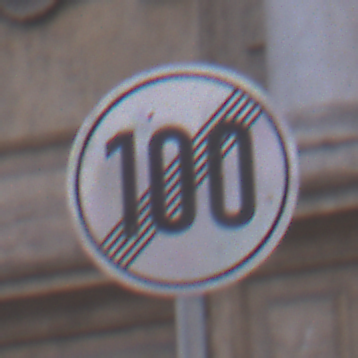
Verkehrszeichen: EndeGeschwindigkeit100
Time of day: SunriseSunset
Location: Outdoor (Urban)
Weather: PartlyCloudy
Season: NotSpecified
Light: Natural